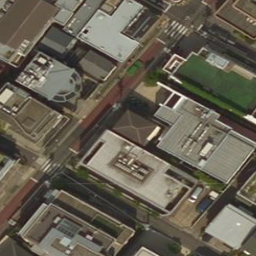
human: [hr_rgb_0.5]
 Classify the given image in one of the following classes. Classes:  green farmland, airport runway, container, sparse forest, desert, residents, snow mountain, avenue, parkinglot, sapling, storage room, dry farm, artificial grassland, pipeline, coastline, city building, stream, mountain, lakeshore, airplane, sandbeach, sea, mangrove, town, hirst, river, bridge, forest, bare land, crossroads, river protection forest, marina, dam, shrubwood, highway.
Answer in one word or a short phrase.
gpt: city building